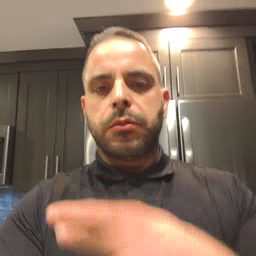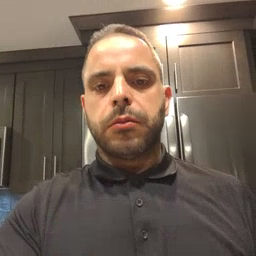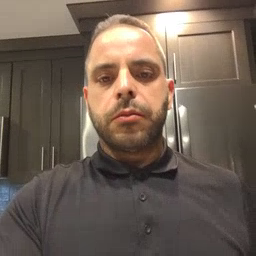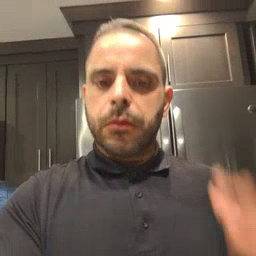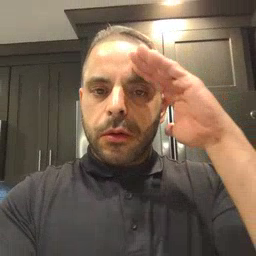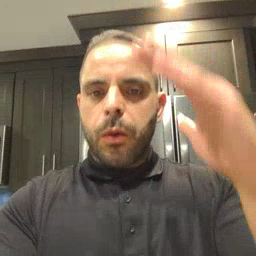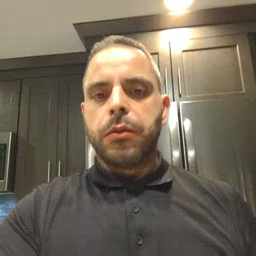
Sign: hello